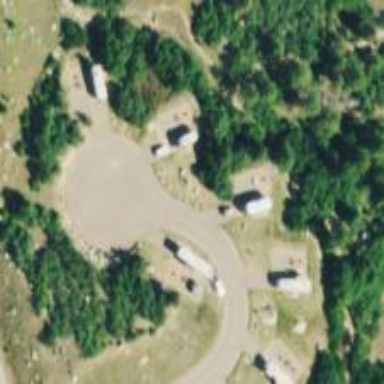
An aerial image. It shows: Caravan site for tourism.